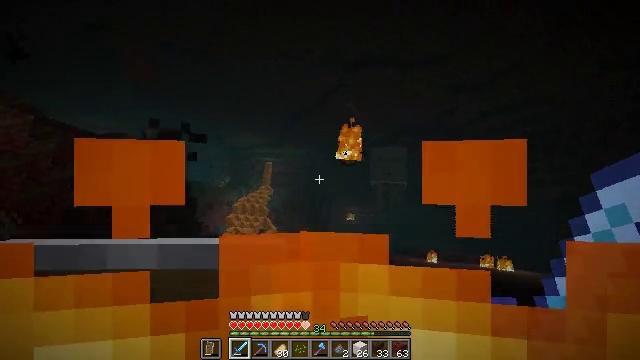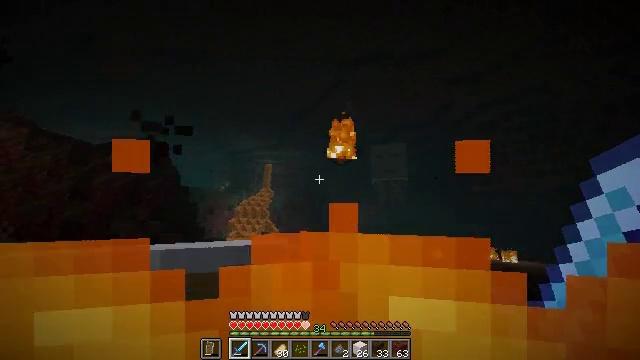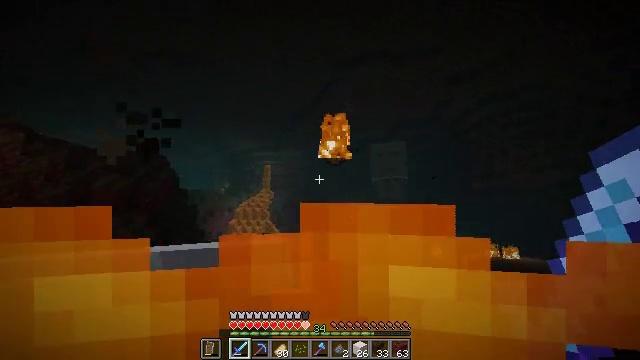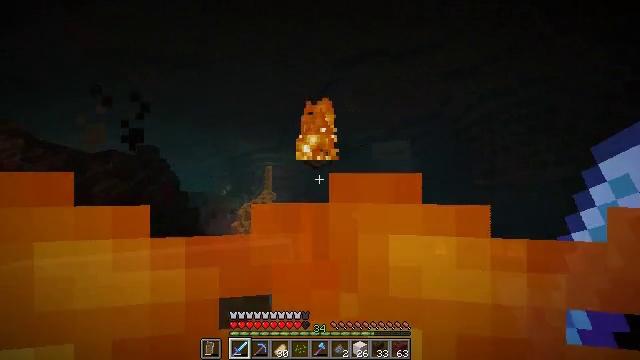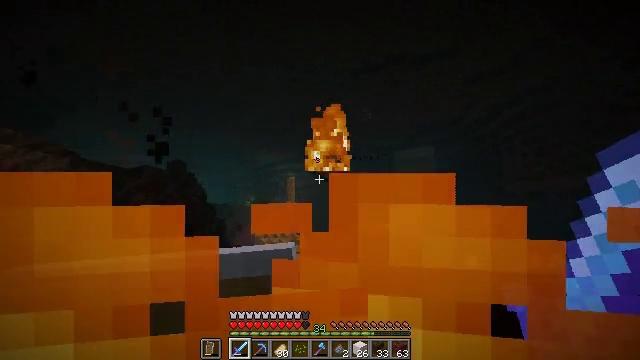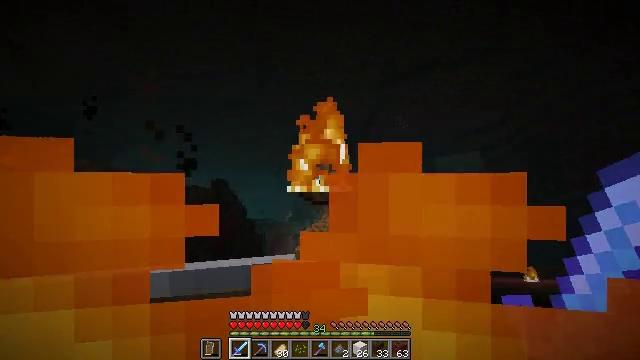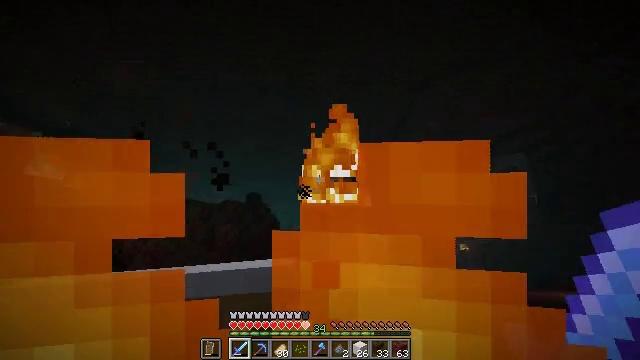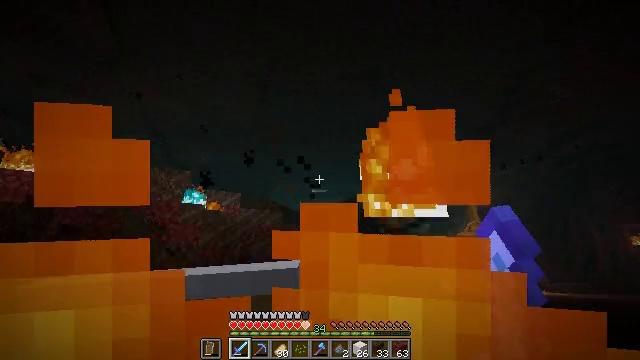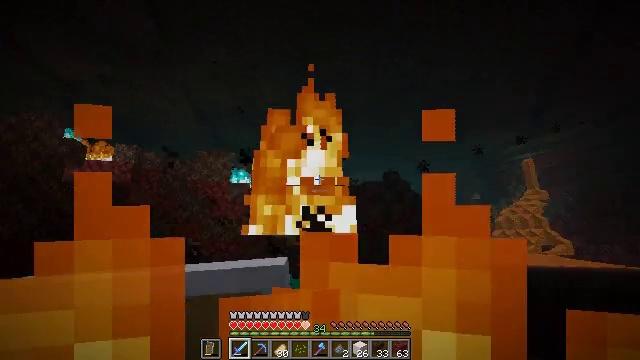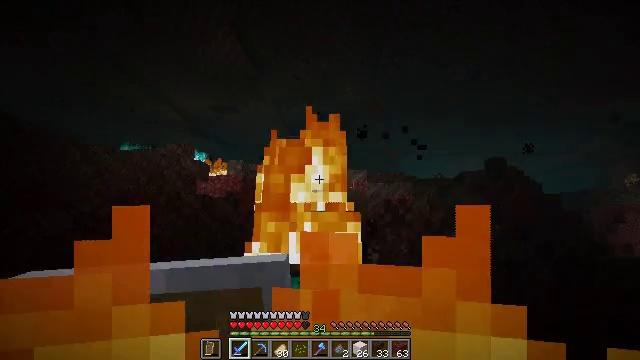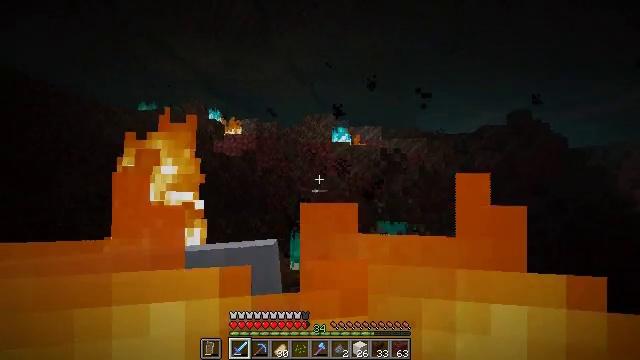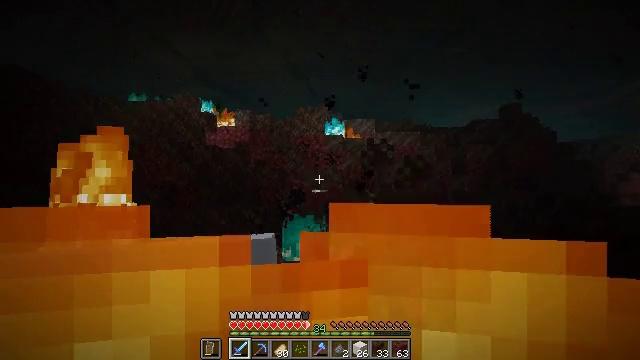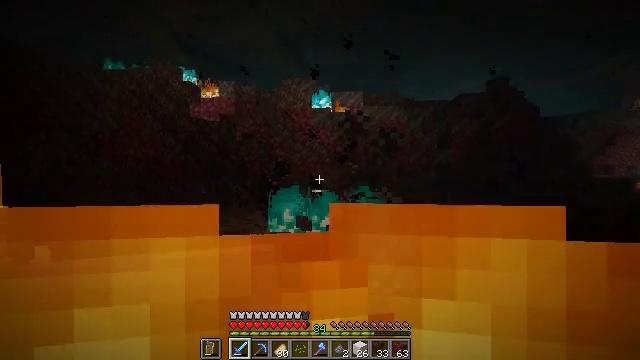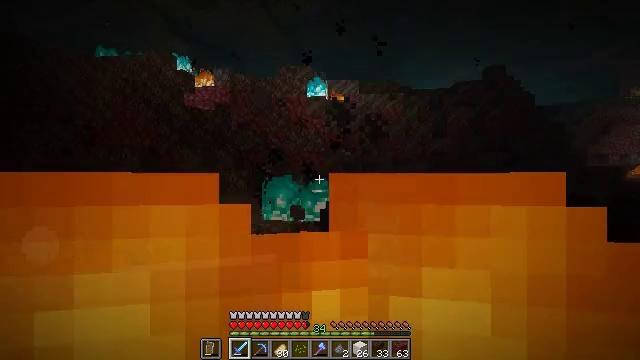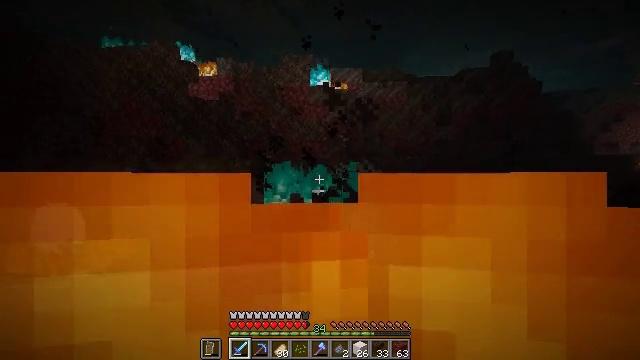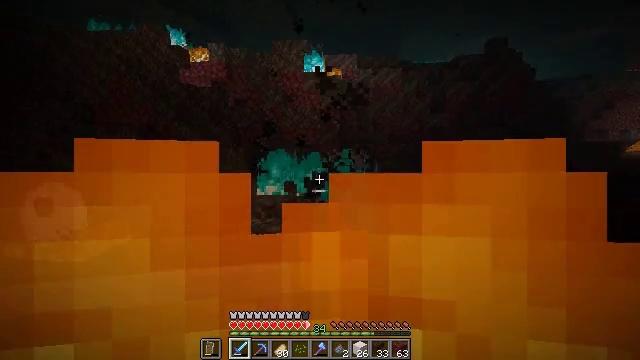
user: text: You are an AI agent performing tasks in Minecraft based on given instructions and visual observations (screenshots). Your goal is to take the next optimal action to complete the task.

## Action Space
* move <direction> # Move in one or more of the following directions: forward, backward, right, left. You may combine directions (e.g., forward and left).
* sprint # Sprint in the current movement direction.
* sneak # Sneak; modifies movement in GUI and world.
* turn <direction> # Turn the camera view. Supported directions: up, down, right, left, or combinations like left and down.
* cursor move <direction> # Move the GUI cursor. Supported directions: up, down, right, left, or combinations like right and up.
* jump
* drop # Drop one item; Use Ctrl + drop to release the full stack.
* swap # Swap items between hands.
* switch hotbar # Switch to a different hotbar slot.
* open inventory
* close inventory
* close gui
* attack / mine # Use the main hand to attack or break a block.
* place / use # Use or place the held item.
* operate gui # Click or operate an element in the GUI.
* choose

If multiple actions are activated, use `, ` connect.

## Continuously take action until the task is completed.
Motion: motion action
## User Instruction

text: Attack the soul fire to put it out.
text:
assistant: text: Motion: move forward and move right
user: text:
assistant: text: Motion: move forward and move right
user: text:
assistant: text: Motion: move right
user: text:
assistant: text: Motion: move right, turn left and up
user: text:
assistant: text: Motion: move right, turn left and up
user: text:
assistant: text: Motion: move back and move right, turn left and up, attack / mine
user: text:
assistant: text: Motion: move back and move right, turn left, attack / mine
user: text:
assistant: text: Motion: move back and move right, turn left and down, attack / mine
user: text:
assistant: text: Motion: move back and move right, turn left, attack / mine
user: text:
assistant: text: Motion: move back and move right, turn left and down, attack / mine
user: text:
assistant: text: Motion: move back and move right, turn right and down, attack / mine
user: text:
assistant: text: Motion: move back and move right, turn right and down, attack / mine
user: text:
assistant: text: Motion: move back and move right, turn down
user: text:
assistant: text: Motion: move back and move right, turn left and down
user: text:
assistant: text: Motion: move back, turn right and down
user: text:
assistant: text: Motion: move back, turn right and down
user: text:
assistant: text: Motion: move back, turn right
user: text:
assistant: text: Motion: move back and move left, turn right and up
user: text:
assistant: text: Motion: move back and move left, turn right and up
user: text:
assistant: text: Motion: move back and move left, turn right and up
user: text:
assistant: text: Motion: move back and move left, turn up
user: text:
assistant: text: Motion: move back and move right, sneak, turn right and up
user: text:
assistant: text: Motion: move back and move right, sneak, turn up
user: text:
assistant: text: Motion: move right, sneak, turn up
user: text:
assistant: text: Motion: move right, sneak
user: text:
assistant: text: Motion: move right, sneak, turn left and up
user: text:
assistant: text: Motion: move right, sneak, turn left and up
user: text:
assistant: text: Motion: move right, sneak
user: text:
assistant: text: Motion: move forward, sneak
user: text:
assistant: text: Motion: move forward and move left, sneak